Question: Below is a picture of my 'JTable'. My problem is that the blue background every other row isn't present in the 4th column. My table model and cell renderer are also below.

Table model:
'''
public class MyTableModel extends DefaultTableModel {
public int getColumnCount() {
return columnNames.length;
}
public String getColumnName(int column) {
return columnNames[column];
}
public int getRowCount() {
return data.length;
}
public Object getValueAt(int row, int column) {
return data[row][column];
}
public Class getColumnClass(int column) {
return (getValueAt(0, column).getClass());
}
public void setValueAt(Object value, int row, int column) {
data[row][column] = value;
}
public boolean isCellEditable(int row, int column) {
return (column == 3);
}
}
'''
Cell Renderer:
'''
private class CalendarRenderer extends DefaultTableCellRenderer {
private static final long serialVersionUID = 1L;
public Component getTableCellRendererComponent(JTable table, Object value, boolean selected, boolean focused, int row, int column) {
super.getTableCellRendererComponent(table, value, selected, focused, row, column);
setBackground(new Color(0xFFFFFF));
if (row % 2 == 1) {
setBackground(new Color(0xE8F2FE)); //light blue
}
setBorder(null);
setForeground(Color.black);
return this;
}
}
'''
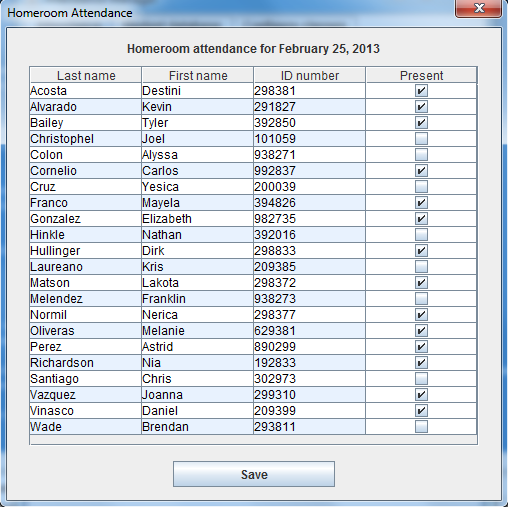
Answer: The "default" cell renderer for 'Boolean' is a check box. If you want to change the way that this cell gets rendered, you're going to have to supply your own 'TableCellRenderer' that implements your own logic.

'''
import java.awt.BorderLayout;
import java.awt.Color;
import java.awt.Component;
import java.awt.EventQueue;
import java.awt.GridBagLayout;
import java.awt.Insets;
import java.util.ArrayList;
import java.util.List;
import javax.swing.JCheckBox;
import javax.swing.JFrame;
import javax.swing.JLabel;
import javax.swing.JPanel;
import javax.swing.JScrollPane;
import javax.swing.JTable;
import javax.swing.UIManager;
import javax.swing.UnsupportedLookAndFeelException;
import javax.swing.border.Border;
import javax.swing.border.EmptyBorder;
import javax.swing.table.AbstractTableModel;
import javax.swing.table.TableCellRenderer;
public class TestTableCellRenderer {
public static void main(String[] args) {
new TestTableCellRenderer();
}
public TestTableCellRenderer() {
EventQueue.invokeLater(new Runnable() {
@Override
public void run() {
try {
UIManager.setLookAndFeel(UIManager.getSystemLookAndFeelClassName());
} catch (ClassNotFoundException | InstantiationException | IllegalAccessException | UnsupportedLookAndFeelException ex) {
}
JTable table = new JTable();
table.setModel(new TableModel());
table.setDefaultRenderer(Boolean.class, new BooleanCellRenderer());
JFrame frame = new JFrame("Testing");
frame.setDefaultCloseOperation(JFrame.EXIT_ON_CLOSE);
frame.setLayout(new BorderLayout());
frame.add(new JScrollPane(table));
frame.pack();
frame.setLocationRelativeTo(null);
frame.setVisible(true);
}
});
}
public class TableModel extends AbstractTableModel {
private List<Boolean> values = new ArrayList<>(25);
public TableModel() {
for (int index = 0; index < 25; index++) {
values.add((((int) Math.round(Math.random() * 1)) == 0 ? false : true));
}
}
@Override
public int getRowCount() {
return values.size();
}
@Override
public int getColumnCount() {
return 1;
}
@Override
public Object getValueAt(int rowIndex, int columnIndex) {
return values.get(rowIndex);
}
@Override
public Class<?> getColumnClass(int columnIndex) {
return Boolean.class;
}
}
public static class BooleanCellRenderer extends JCheckBox implements TableCellRenderer {
private static final Border noFocusBorder = new EmptyBorder(1, 1, 1, 1);
public BooleanCellRenderer() {
setLayout(new GridBagLayout());
setMargin(new Insets(0, 0, 0, 0));
setHorizontalAlignment(JLabel.CENTER);
}
@Override
public Component getTableCellRendererComponent(JTable table, Object value, boolean isSelected, boolean hasFocus, int row, int column) {
if (value instanceof Boolean) {
setSelected((Boolean) value);
}
if (!isSelected) {
setBackground(new Color(0xFFFFFF));
if (row % 2 == 1) {
setBackground(new Color(0xE8F2FE)); //light blue
}
setForeground(Color.black);
} else {
setForeground(table.getSelectionForeground());
setBackground(table.getSelectionBackground());
}
if (hasFocus) {
setBorder(UIManager.getBorder("Table.focusCellHighlightBorder"));
} else {
setBorder(noFocusBorder);
}
return this;
}
}
}
'''